Question: I'm new to Delphi and i'm a french user so sorry for my bad english...
So it is possible to written in ?
'''
test.txt
dir1/dir2/text.txt
dir3/
'''
My TMemo there are 3 lines, so I would like to take the first line and create the file in the current directory ..
'''
2nd line: create a folder
3rd line: create a folder again+files.txt
etc ...
'''
I think to use mkdir or ForceDirectories to create Directory and files? etc...
So my conclusion was to automate it.
You can help me please?
a small image so you can see:

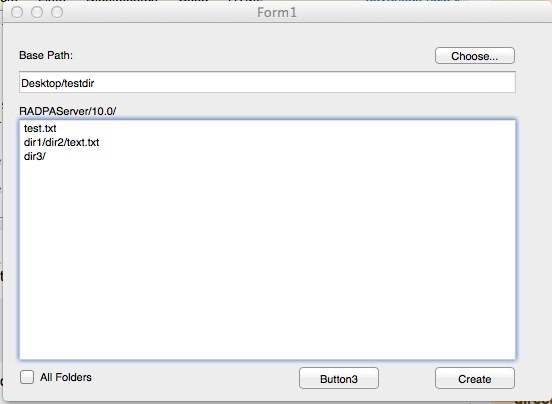
Answer: With Program and on ButtonClick event
If I have understood the question correctly, this will
1. Create an empty text file in the application directory with the filename as per Memo Line 1
2. Create Folders as per Memo Line 2 and in the "base directory" per the edit
3. Create a Folder and empty TextFile as per Memo Line 3 again in the "base directory"

'''
procedure TForm1.Button1Click(Sender: TObject);
var
Path: String;
F: TextFile;
begin
// Create File in current directory
Path := ExtractFilePath(ParamStr(0)) + Memo1.Lines.Strings[0];
if not FileExists(Path) then
begin
AssignFile(F, Path);
Rewrite(F);
//Writeln(F, 'text to write to file');
CloseFile(F);
end;
// Create Directories
Path := IncludeTrailingPathDelimiter(edPath.Text) + Memo1.Lines.Strings[1];
if not DirectoryExists(Path) then
ForceDirectories(Path);
// Create Directory and File
Path := IncludeTrailingPathDelimiter(edPath.Text) + Memo1.Lines.Strings[2];
if not DirectoryExists(ExtractFilePath(Path)) then
ForceDirectories(ExtractFilePath(Path));
if not FileExists(Path) then
begin
AssignFile(F, Path);
Rewrite(F);
//Writeln(F, 'text to write to file');
CloseFile(F);
end;
end;
'''
Obviously needs significantly more error checking determining if paths valid and files / directories created etc...